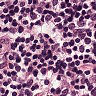
Metastatic tissue present: no